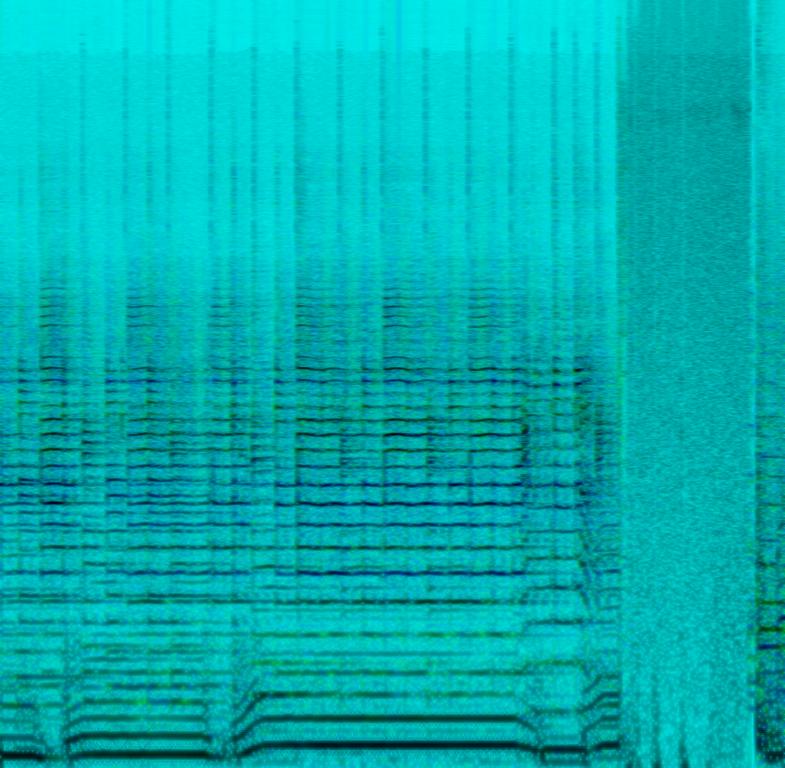
The song has different music tracks played in succession. The song has guitar accompaniment and a groovy bass followed by female singer singing vocal chants with male backup singer in vocal harmony, on a groovy drum rhythm and keyboard harmony with white noise added. The song is probably an ad jingle.